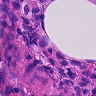
Metastatic tissue present: yes